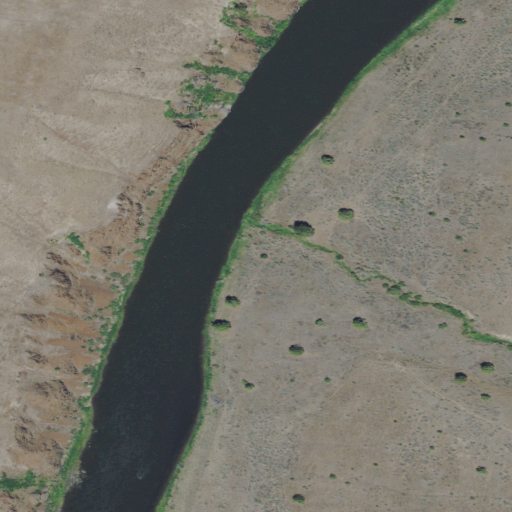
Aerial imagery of valley in Oregon named Fern Hollow containing shrub, grassland, and open water